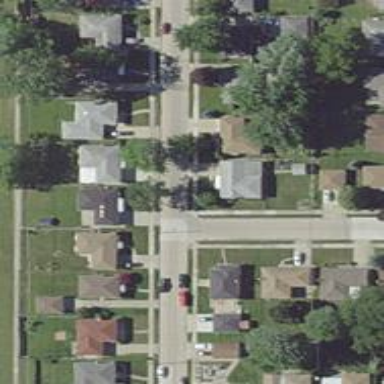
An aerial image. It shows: Residential road.